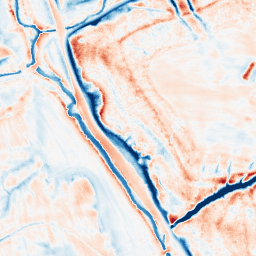
Category: trend_removal
Decomposition family: local_polynomial
Decomposition parameters: window_size: 21
degree: 2
Upsampling method: sinc_hamming
Upsampling parameters: scale: 2
kernel_size: 16
Upsampling scale: 2